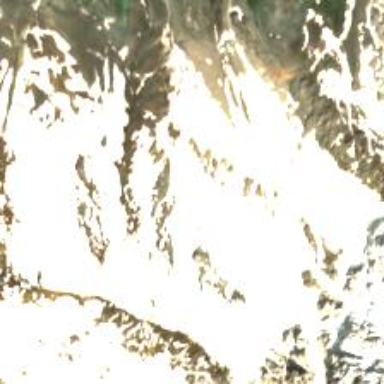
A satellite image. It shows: Majestic glacier in the distance.